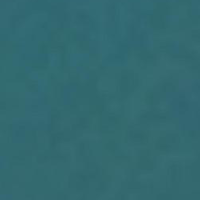
EUNIS habitat code: 14
Species observed at this site:
Cygnus olor